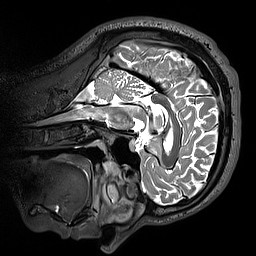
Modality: T2w
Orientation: sagittal
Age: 30
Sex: female
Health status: healthy
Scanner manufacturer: siemens
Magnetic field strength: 3 T
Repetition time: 3.2 s
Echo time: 0.412 s